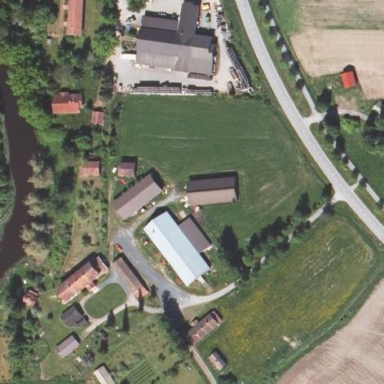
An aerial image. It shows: Farmyard area.